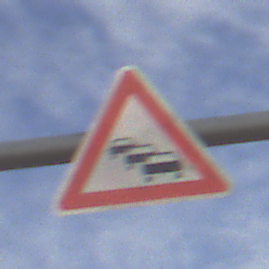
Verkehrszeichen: Stau
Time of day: MorningAfternoon
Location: Outdoor (Suburban)
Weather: PartlyCloudy
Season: NotSpecified
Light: Natural